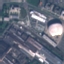
Land use / land cover: Industrial